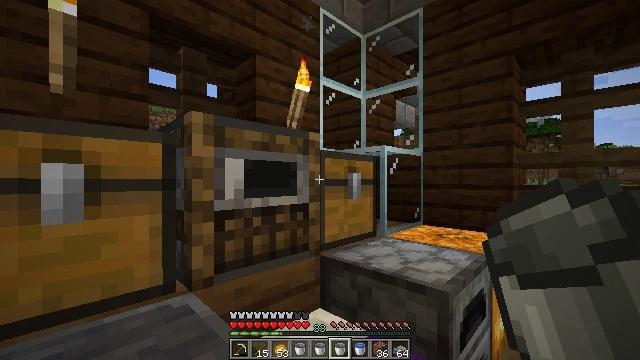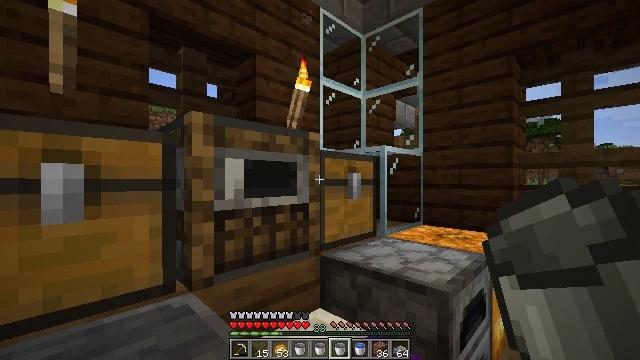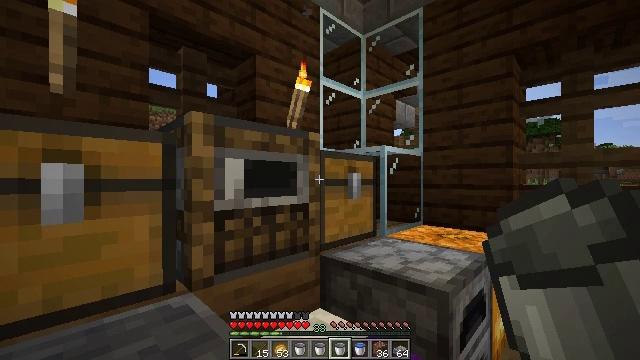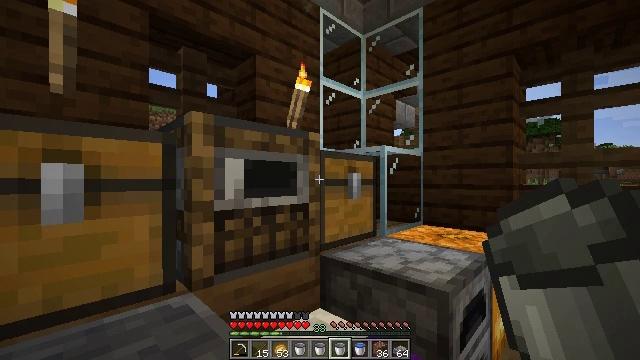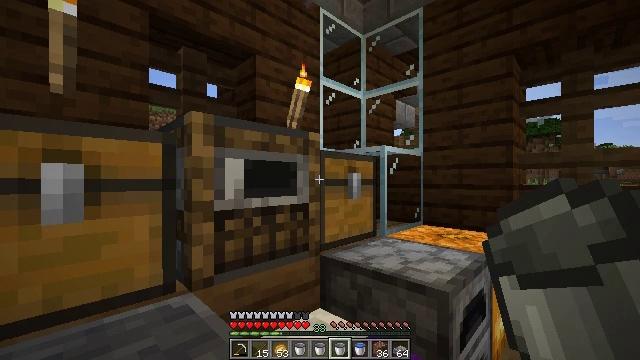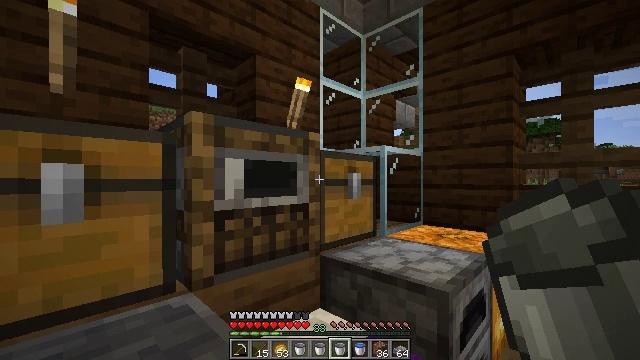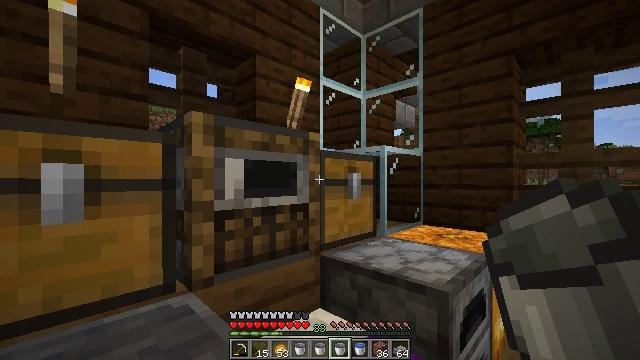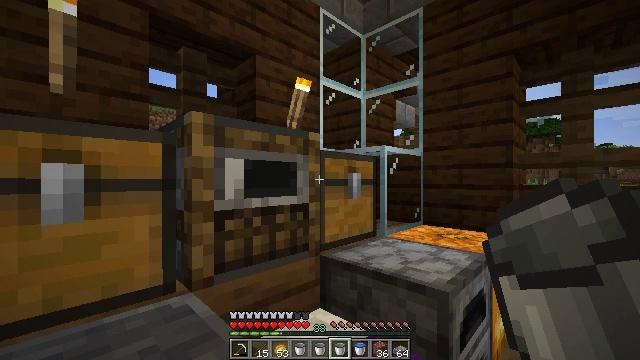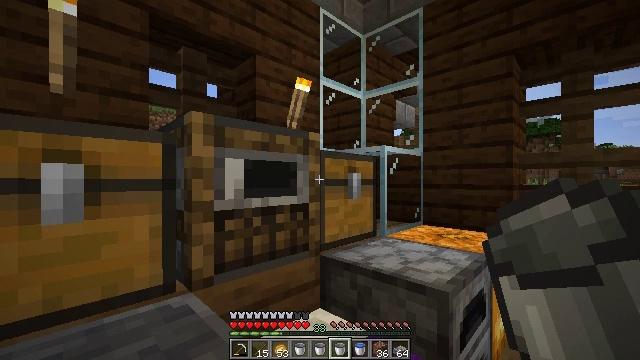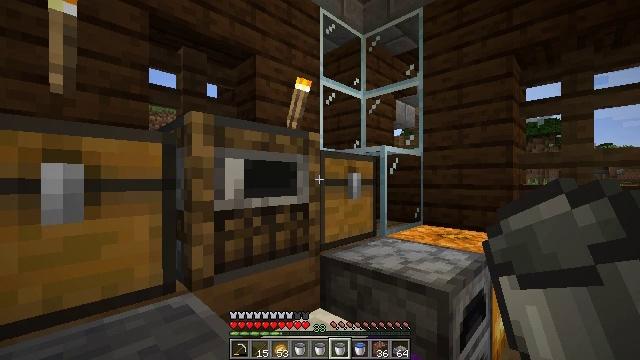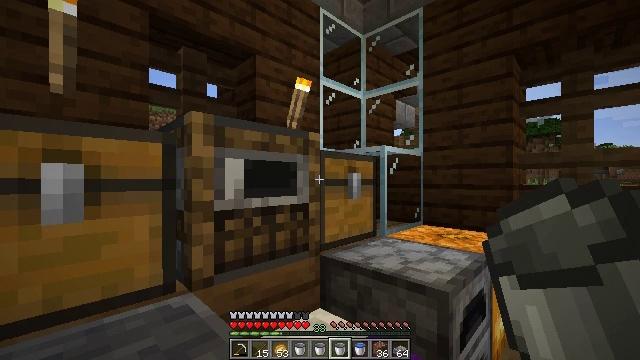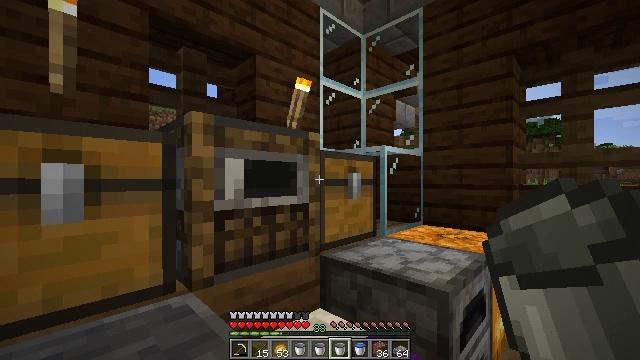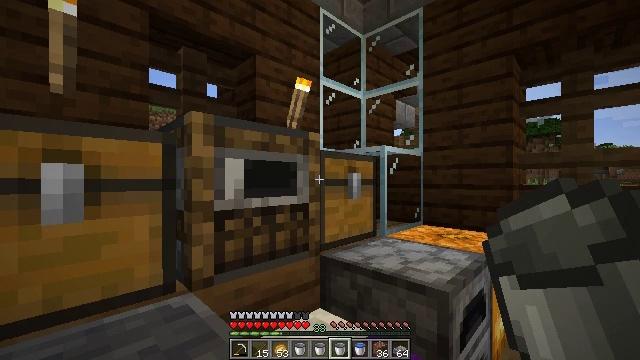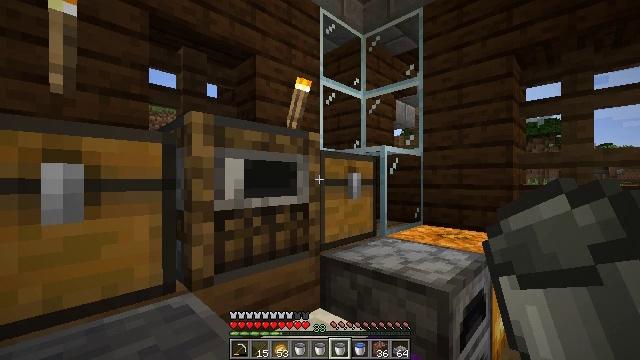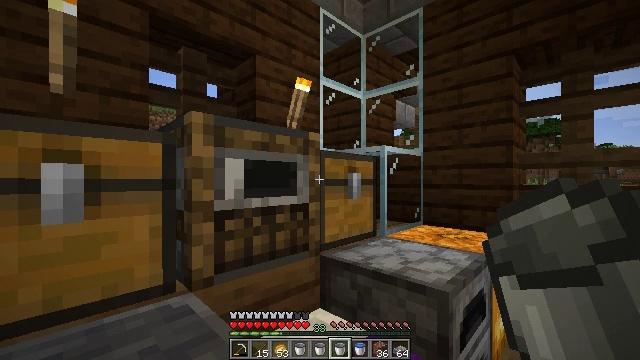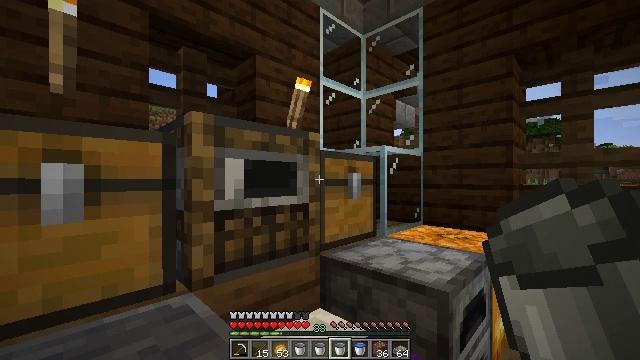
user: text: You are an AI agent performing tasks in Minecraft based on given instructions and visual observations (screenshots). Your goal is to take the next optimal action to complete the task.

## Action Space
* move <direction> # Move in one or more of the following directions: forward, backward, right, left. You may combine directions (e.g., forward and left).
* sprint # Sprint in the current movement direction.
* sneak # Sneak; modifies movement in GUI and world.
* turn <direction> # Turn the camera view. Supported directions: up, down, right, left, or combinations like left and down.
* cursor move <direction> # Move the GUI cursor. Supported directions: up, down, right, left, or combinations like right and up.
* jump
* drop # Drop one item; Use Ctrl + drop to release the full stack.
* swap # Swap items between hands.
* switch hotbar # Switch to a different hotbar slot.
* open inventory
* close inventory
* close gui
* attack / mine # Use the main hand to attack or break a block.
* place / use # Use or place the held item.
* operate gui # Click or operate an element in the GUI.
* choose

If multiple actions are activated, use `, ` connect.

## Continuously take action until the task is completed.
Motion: motion action
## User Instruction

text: Mine spruce leaves from the tree.
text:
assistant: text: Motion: no_op
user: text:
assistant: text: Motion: no_op
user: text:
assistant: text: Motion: no_op
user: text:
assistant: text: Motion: no_op
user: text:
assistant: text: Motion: no_op
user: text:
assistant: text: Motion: no_op
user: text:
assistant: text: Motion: no_op
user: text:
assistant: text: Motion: no_op
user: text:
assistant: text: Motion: no_op
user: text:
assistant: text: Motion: no_op
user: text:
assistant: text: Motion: no_op
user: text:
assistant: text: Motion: no_op
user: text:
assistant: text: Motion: no_op
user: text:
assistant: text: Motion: no_op
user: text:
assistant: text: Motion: no_op
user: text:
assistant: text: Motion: no_op
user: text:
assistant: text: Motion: no_op
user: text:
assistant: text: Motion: no_op
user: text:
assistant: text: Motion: no_op
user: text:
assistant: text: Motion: no_op
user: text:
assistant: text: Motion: no_op
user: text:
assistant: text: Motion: no_op
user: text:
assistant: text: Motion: no_op
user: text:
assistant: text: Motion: no_op
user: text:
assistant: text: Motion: no_op
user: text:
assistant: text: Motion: no_op
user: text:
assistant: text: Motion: no_op
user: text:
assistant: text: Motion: no_op
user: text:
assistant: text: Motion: no_op
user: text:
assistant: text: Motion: no_op